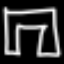
Label: pants